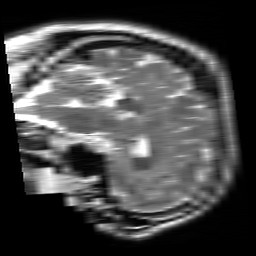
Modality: T2w
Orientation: sagittal
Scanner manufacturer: siemens
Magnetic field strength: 1.5 T
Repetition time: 4 s
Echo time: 0.116 s